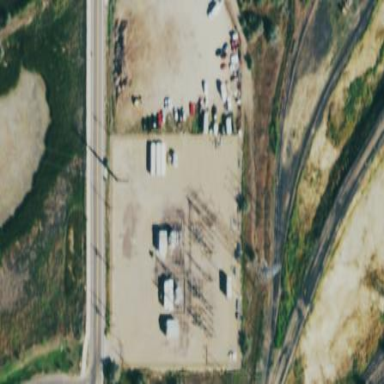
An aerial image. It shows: Transmission-level power substation.